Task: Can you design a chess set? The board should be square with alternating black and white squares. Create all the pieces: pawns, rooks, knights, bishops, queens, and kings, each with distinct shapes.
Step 5078:
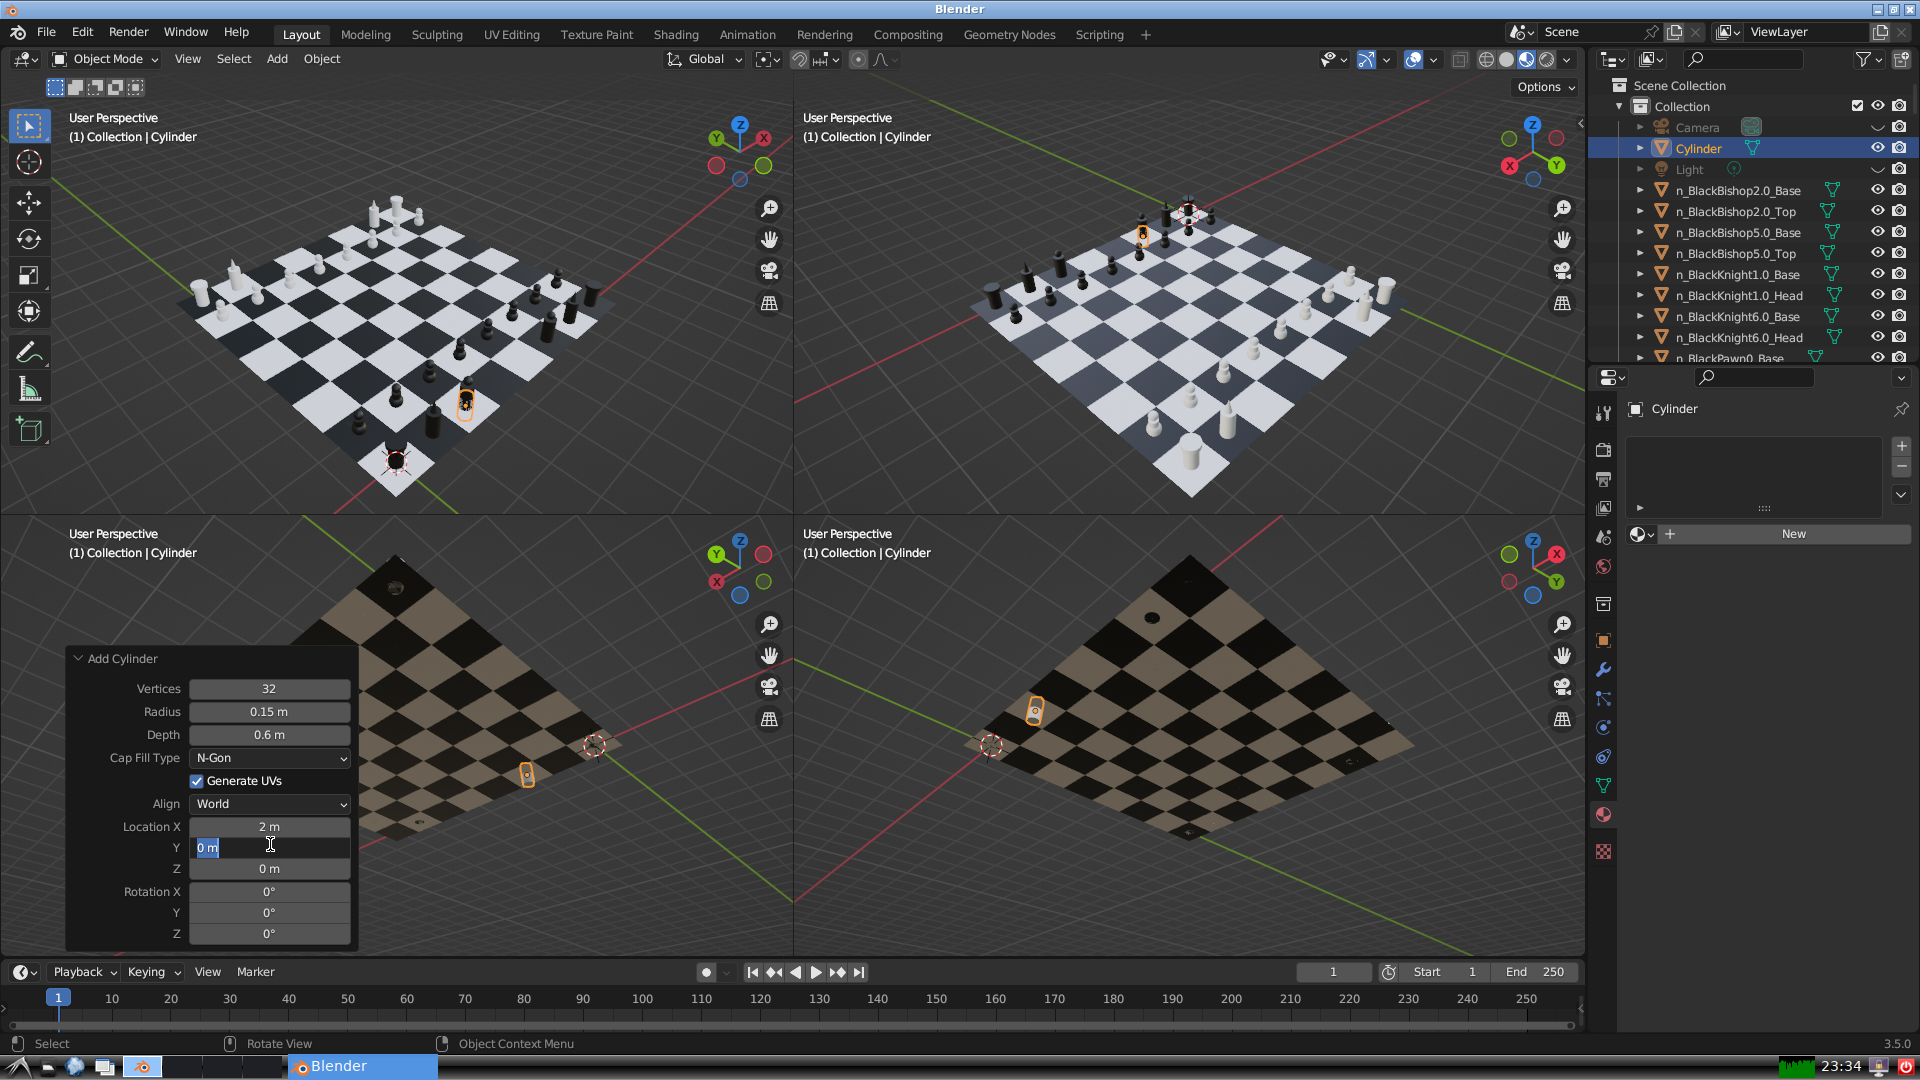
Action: input_text: 7.0